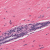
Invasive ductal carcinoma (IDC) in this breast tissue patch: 0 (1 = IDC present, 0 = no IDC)